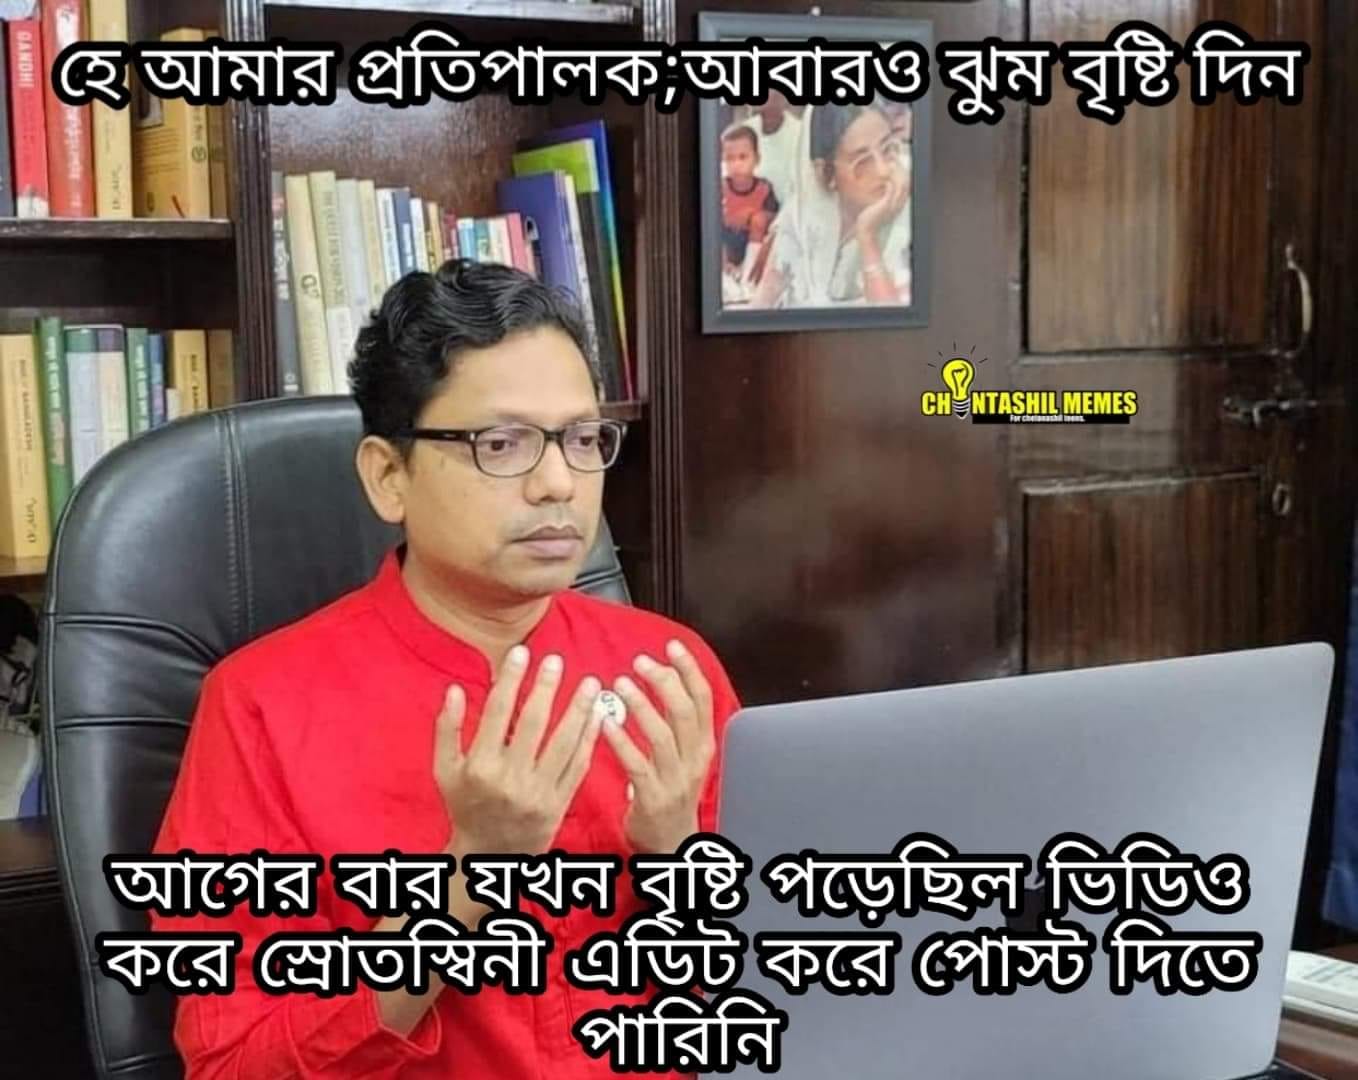
Caption: হে আমার প্রতিপালক ; আবারও ঝুম বৃষ্টি দিন    আগের বার যখন বৃষ্টি পড়েছিল ভিডিও করে স্রোতস্বিনী এডিট করে পোস্ট দিতে পারিনি
Label: non-hate